Interaction volume radius: 10 \u00c5
Interaction volume height: 30 \u00c5
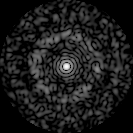
Disorder parameter: 0.8394